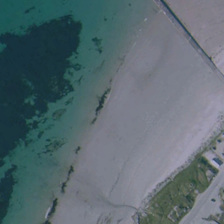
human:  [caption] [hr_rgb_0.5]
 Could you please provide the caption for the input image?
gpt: a piece of green ocean is near a yellow beach .

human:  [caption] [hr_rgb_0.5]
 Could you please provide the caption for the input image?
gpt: a piece of green ocean is near a yellow beach .

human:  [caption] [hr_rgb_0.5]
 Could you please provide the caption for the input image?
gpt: a piece of green ocean is near a yellow beach .

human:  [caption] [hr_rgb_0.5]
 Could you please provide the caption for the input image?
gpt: a piece of green ocean is near a yellow beach .

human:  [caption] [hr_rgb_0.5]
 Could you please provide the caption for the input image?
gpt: a piece of green ocean is near a yellow beach .